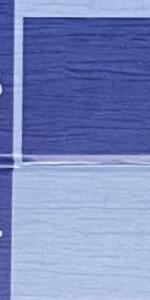
Label: Empty